Field crop: maize
Growth stage: 2
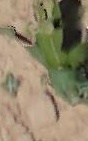
Species: maize